【题型】解答题　【知识点】平面几何　【难度】easy
如图, 在梯形 $ABCD$ 中, $AD // BC$, 连接 $BD$, $\angle BDC = 90^\circ$, 点 $E$ 在 $BC$ 上, 连接 $DE$, 使得 $\angle EDC = \angle ECD$, 点 $F$ 在边 $AB$ 上, 连接 $CF$, 分别交 $BD$、$ED$ 于点 $G$、$H$, 且 $FH = CH$, 连接 $DF$。

(1) 求证：四边形 $ABCD$ 为菱形；

(2) 如果 $\angle BDE = \angle DFC$, 求证：$4EH \cdot BE = BG \cdot BD$。
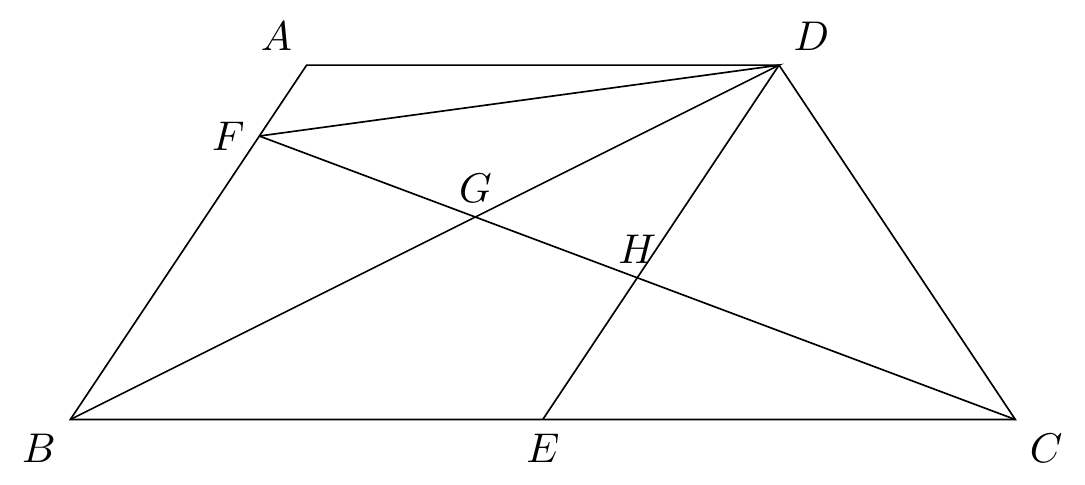
【解答】
解：(1)证明：如图,

$\because \angle BDC = 90^\circ$, 即 $\angle 1 + \angle 2 = 90^\circ$,

$\angle 3 + \angle ECD = 90^\circ$,

$\angle EDC = \angle ECD$, 即 $\angle 2 = \angle ECD$,

$\therefore \angle 1 = \angle 3$,

$\therefore BE = DE$,

又 $\because \angle 2 = \angle ECD$,

$\therefore DE = CE$,

$\therefore BE = CE$, 即 $E$ 是 $BC$ 的中点,

又 $\because FH = CH$,

$\therefore H$ 是 $CF$ 的中点,

$\therefore EH // BF$,

又 $\because AD // BC$,

$\therefore$ 四边形 $ABED$ 是平行四边形,

$\therefore BE = DE$,

$\therefore$ 四边形 $ABCD$ 为菱形；

(2)证明：$\because \angle BDE = \angle DFC$, 即 $\angle 4 = \angle 1$,

又 $\angle 1 = \angle 3$,

$\therefore \angle 4 = \angle 3$,

$\therefore \angle FGD = \angle BGC$,

$\therefore \triangle FGD \sim \triangle BGC$,

$\therefore \frac{FG}{BG} = \frac{DG}{GC}$,

又 $\because \angle FGB = \angle DGC$,

$\therefore \triangle FGB \sim \triangle DGC$,

$\therefore \angle 5 = \angle BDC$,

$\therefore AB // DE$,

$\therefore \angle 1 = \angle 6$,

又 $\angle 1 = \angle 3$,

$\therefore \angle 6 = \angle 3$,

$\therefore \triangle BFG \sim \triangle BDC$,

$\therefore \frac{BF}{BD} = \frac{BG}{BC}$,

$\therefore BF \cdot BC = BG \cdot BD$,

又 $\because EH$ 是 $\triangle BFC$ 的中位线,

$\therefore FH = 2EH$,

又 $\because BC = 2BE$,

$\therefore BF \cdot BC = 4EH \cdot BE = BG \cdot BD$, 即 $4EH \cdot BE = BG \cdot BD$。
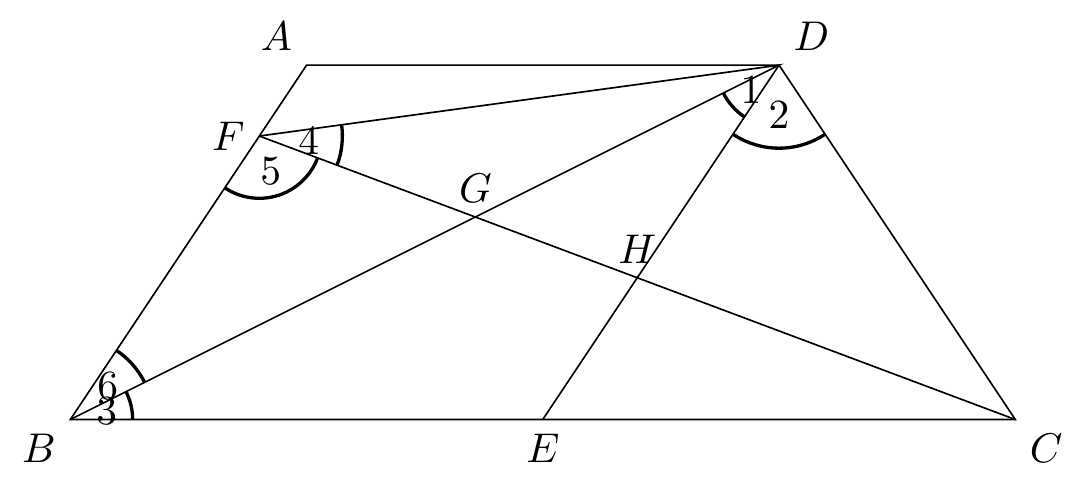